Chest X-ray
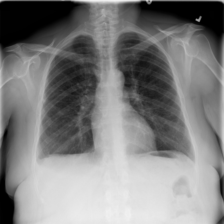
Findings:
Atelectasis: negative
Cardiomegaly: negative
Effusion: negative
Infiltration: negative
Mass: negative
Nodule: negative
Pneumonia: negative
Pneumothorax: positive
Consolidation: negative
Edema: negative
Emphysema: negative
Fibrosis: negative
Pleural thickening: negative
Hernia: negative